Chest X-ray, PA view. Patient: 64 years old, sex M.
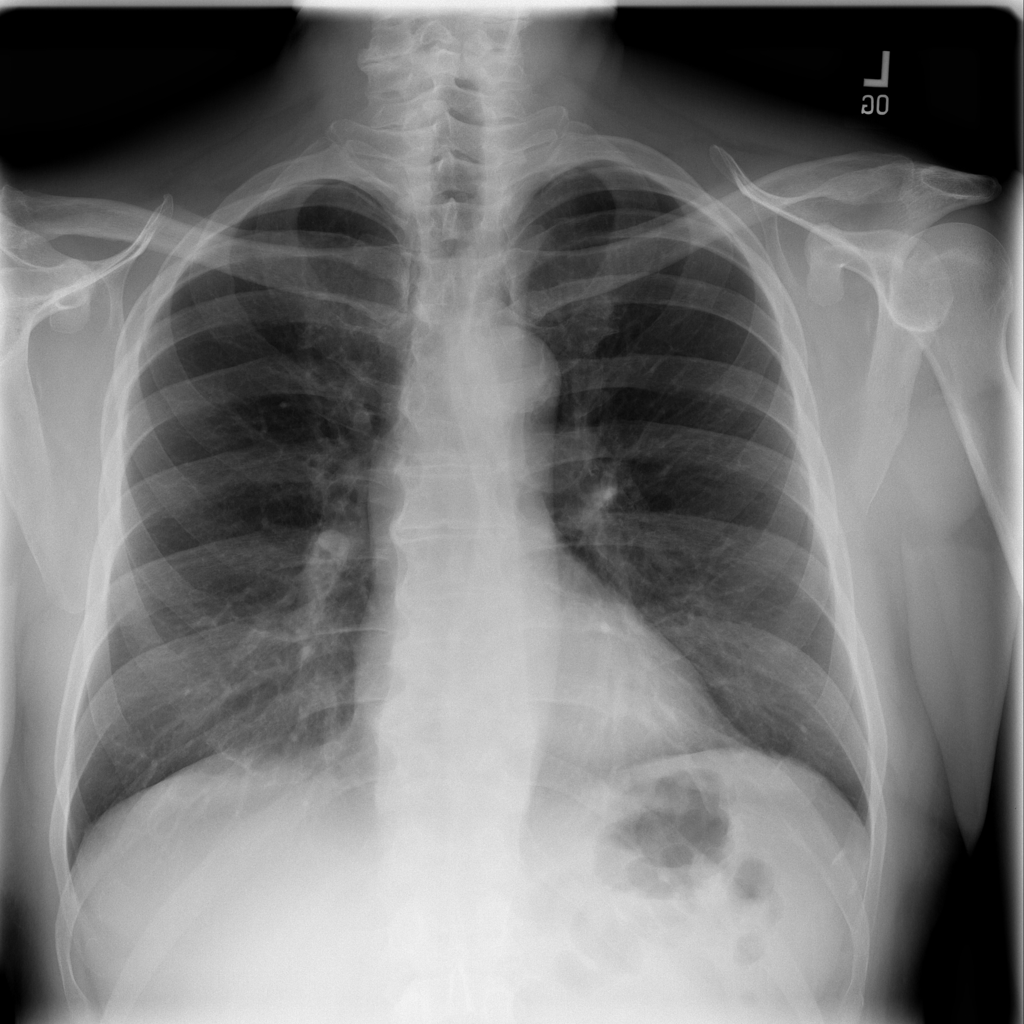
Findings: No Finding